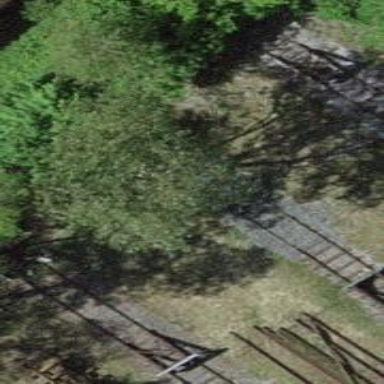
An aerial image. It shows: Railway buffer stop.